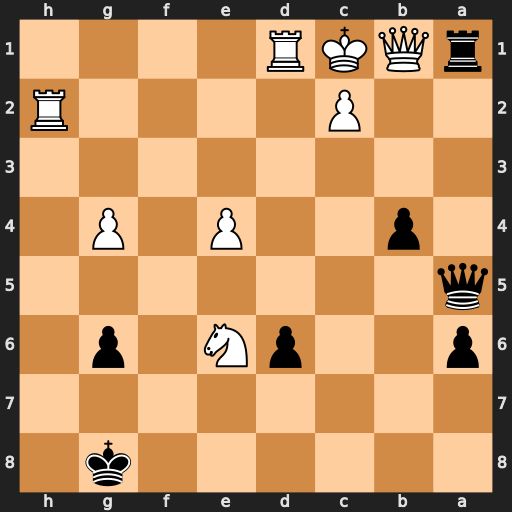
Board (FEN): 6k1/8/p2pN1p1/q7/1p2P1P1/8/2P4R/rQKR4
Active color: b
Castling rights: -
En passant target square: -
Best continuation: Qa3+ Kd2 Qc3+ Ke2 Rxb1